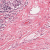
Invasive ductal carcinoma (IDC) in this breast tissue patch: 0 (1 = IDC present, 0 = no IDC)